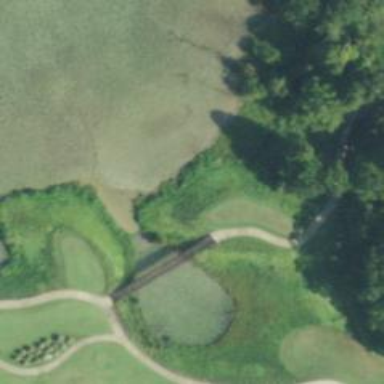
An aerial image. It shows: Service road on bridge for golf carts.